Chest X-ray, AP view. Patient: 46 years old, sex M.
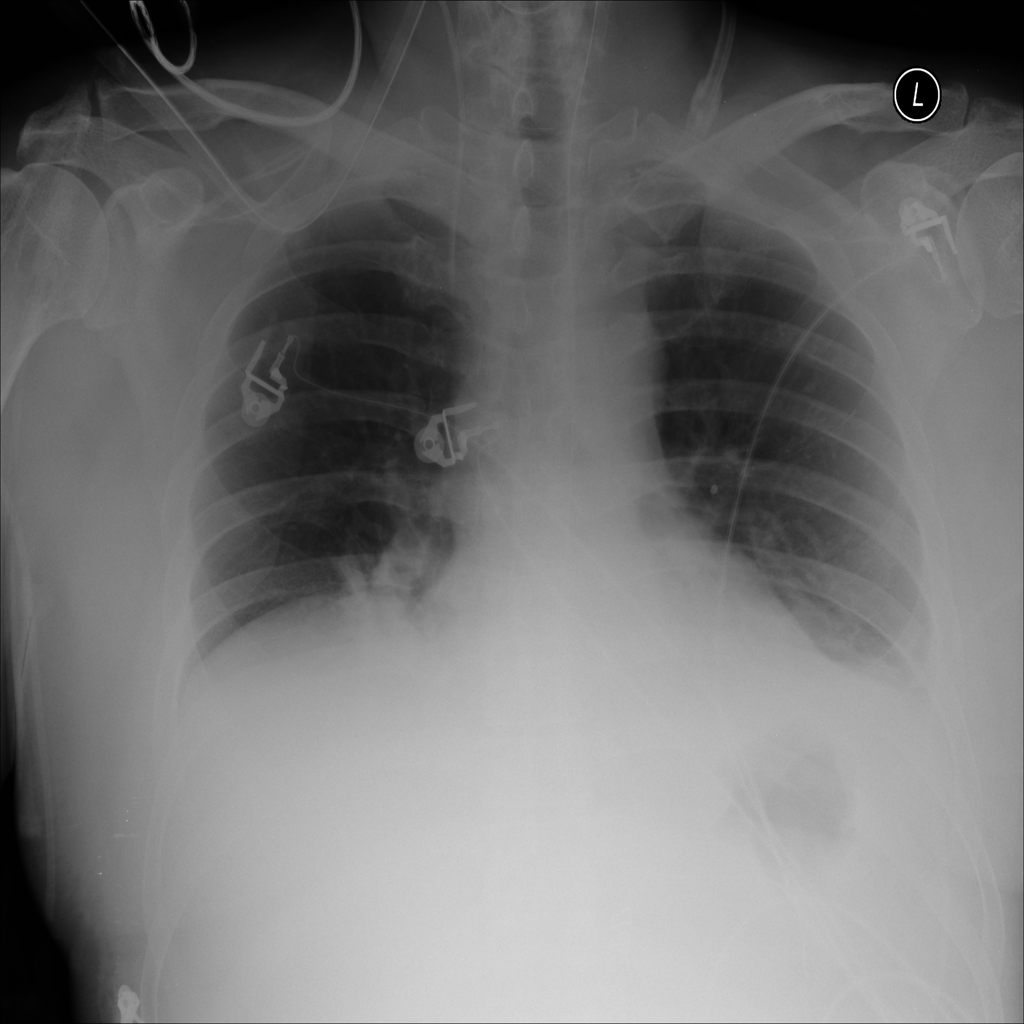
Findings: Atelectasis